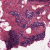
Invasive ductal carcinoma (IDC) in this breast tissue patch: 0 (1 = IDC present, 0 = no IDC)